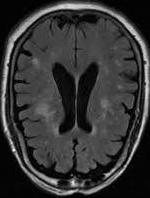
Label: notumor